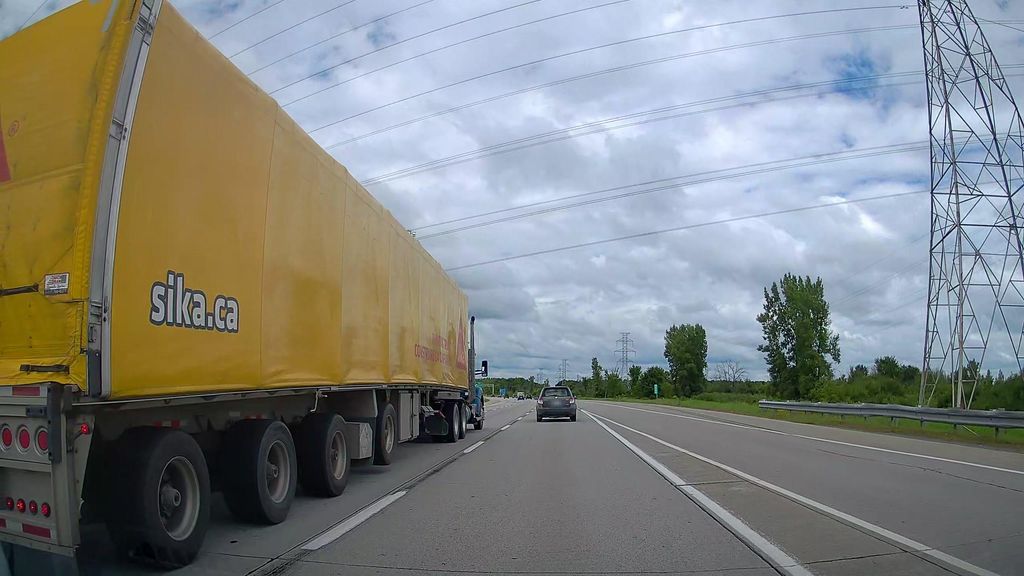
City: montreal